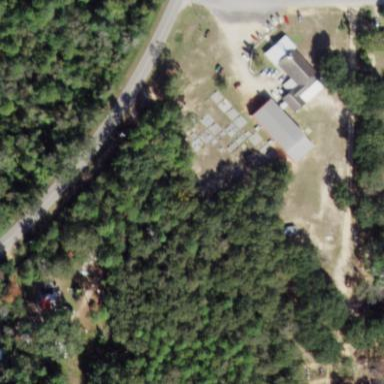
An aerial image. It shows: Cemetery.